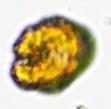
Label: Akashiwo